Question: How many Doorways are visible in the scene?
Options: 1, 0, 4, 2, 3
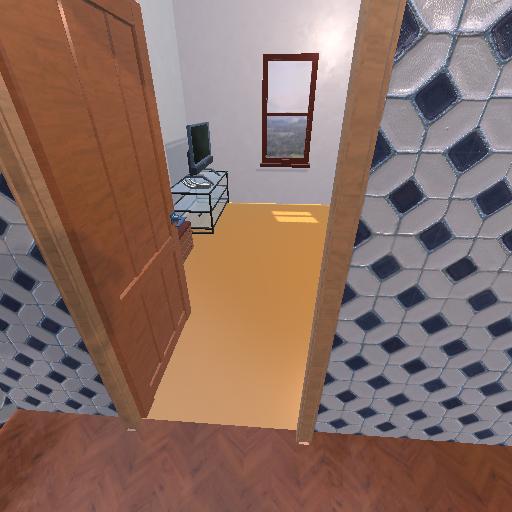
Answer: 1